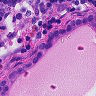
Metastatic tissue present: yes